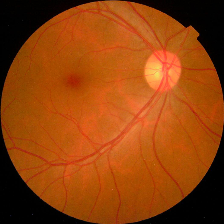
Diabetic retinopathy grade: No DR